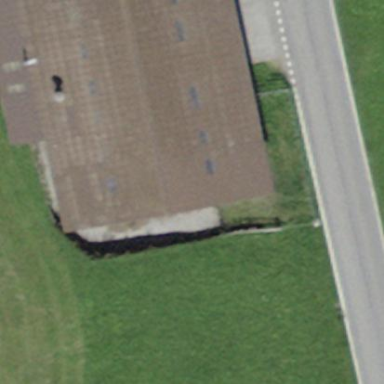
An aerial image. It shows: Barn.